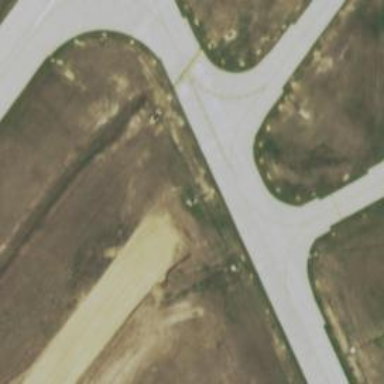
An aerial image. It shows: View of taxiway at the airport.